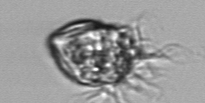
Label: Strombidium_morphotype1